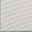
Piece: xx